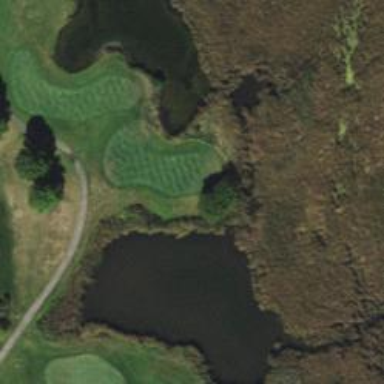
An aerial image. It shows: Scenic view of water hazard on golf course. The natural water feature adds beauty to the landscape.